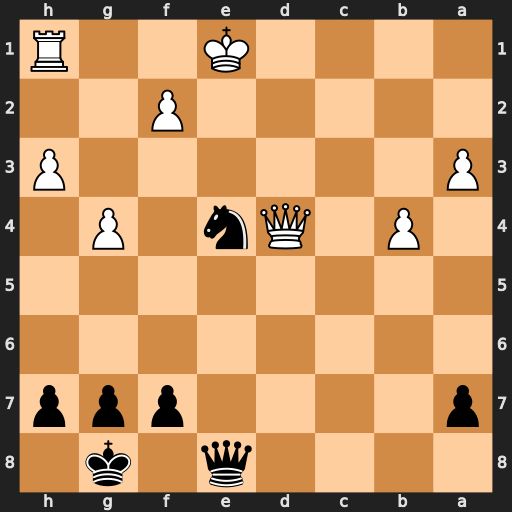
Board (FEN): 4q1k1/p4ppp/8/8/1P1Qn1P1/P6P/5P2/4K2R
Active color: b
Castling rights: K
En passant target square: -
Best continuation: Ng3+ Kd2 Nxh1